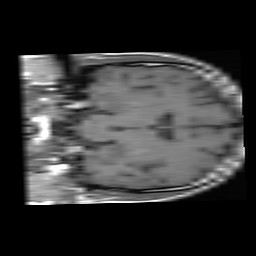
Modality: T1w
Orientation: coronal
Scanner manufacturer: ge
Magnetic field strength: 1.5 T
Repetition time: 0.508 s
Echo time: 0.008712 s